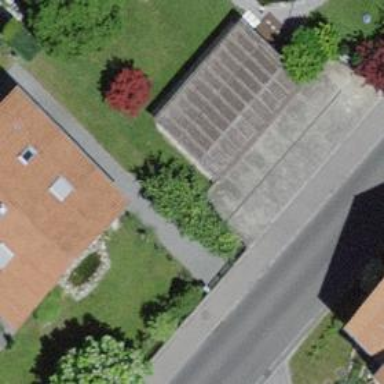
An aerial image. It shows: Group of garages.